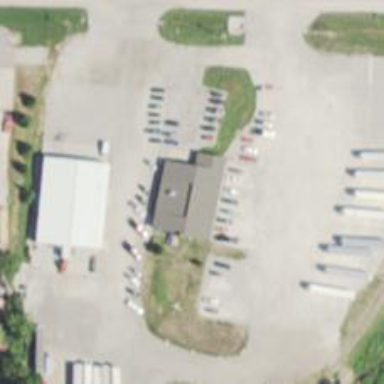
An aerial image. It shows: Refrigerated Trucking Company Terminal under the category of transport office.